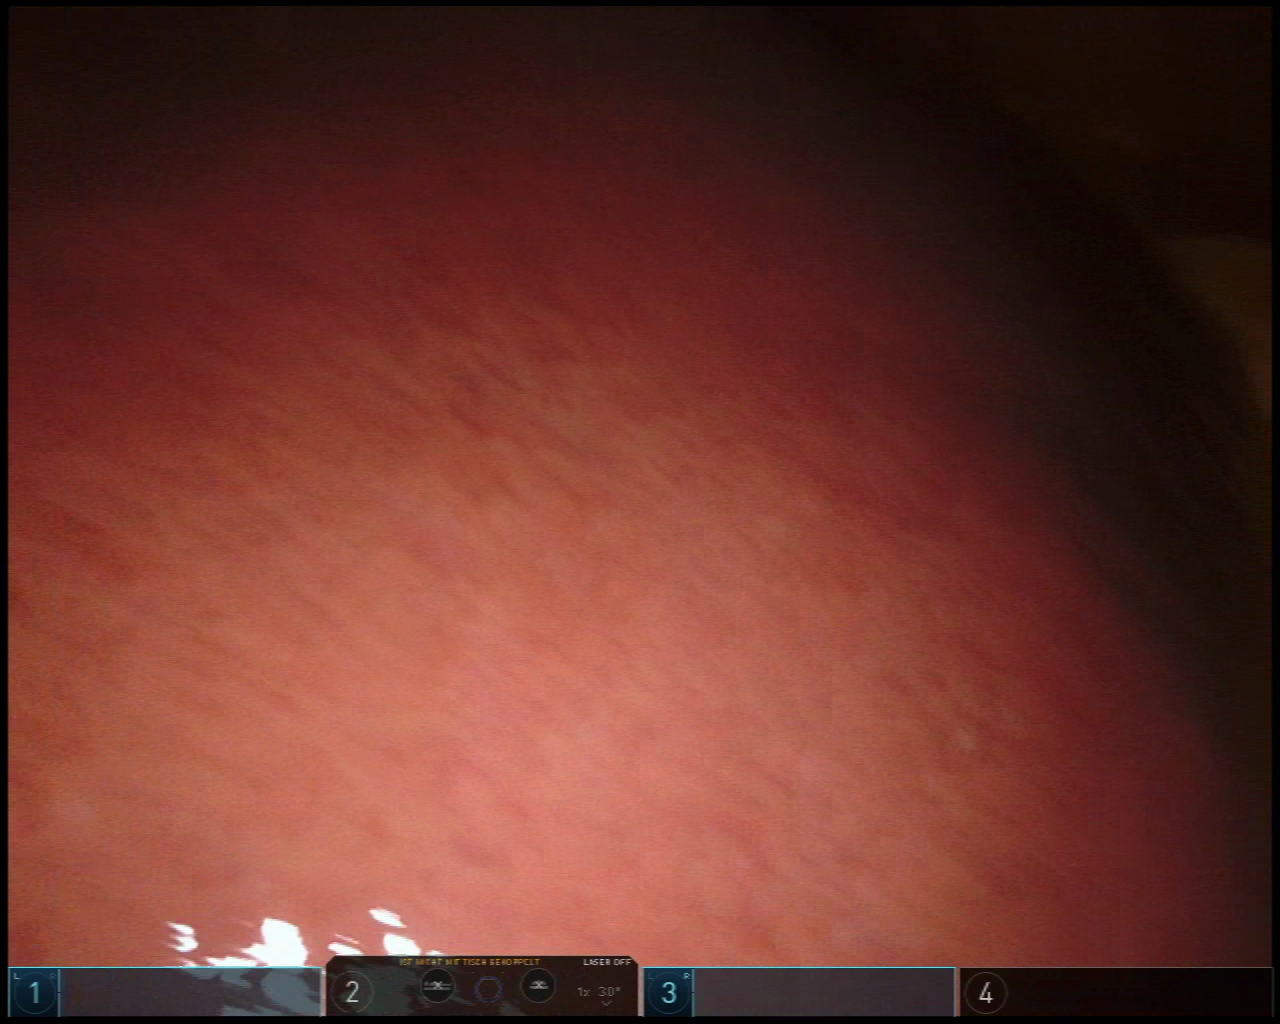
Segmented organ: liver
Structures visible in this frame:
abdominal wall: no
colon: no
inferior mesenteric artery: no
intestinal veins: no
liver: yes
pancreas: no
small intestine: no
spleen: no
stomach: no
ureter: no
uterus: no
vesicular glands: no